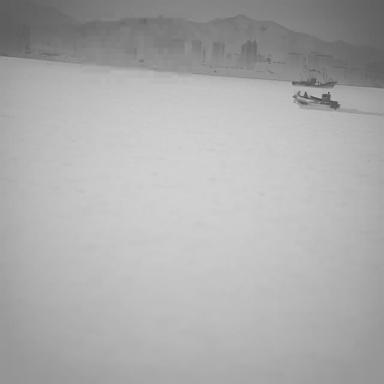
There are two bulk_carriers in the infrared image.